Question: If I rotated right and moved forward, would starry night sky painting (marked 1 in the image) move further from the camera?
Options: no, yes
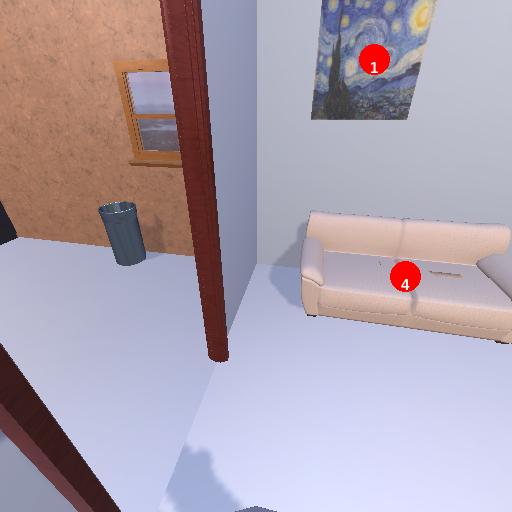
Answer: no